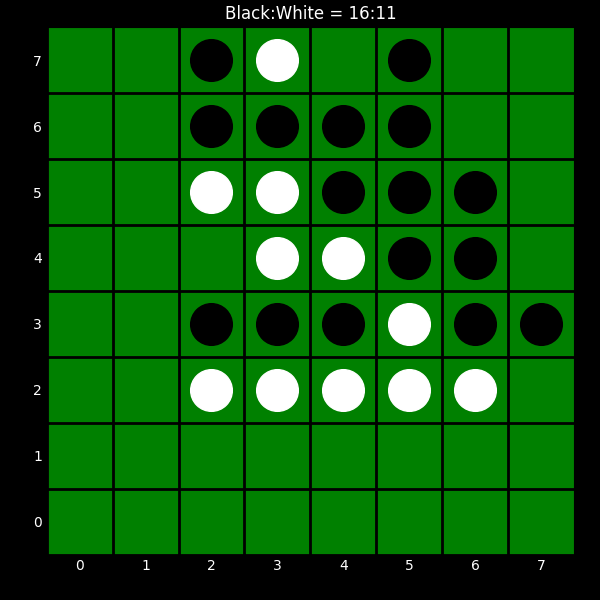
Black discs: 16
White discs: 11